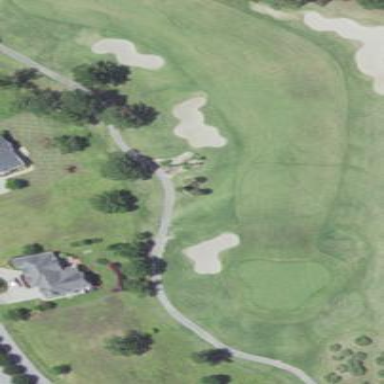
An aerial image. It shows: Golf fairway in the image.